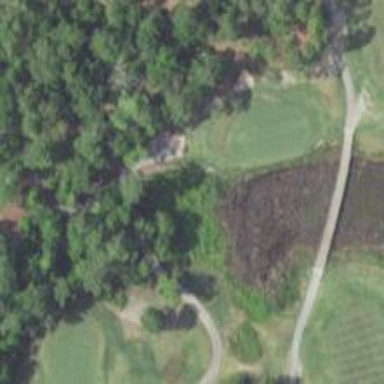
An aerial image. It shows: Footway that serves as golf path.